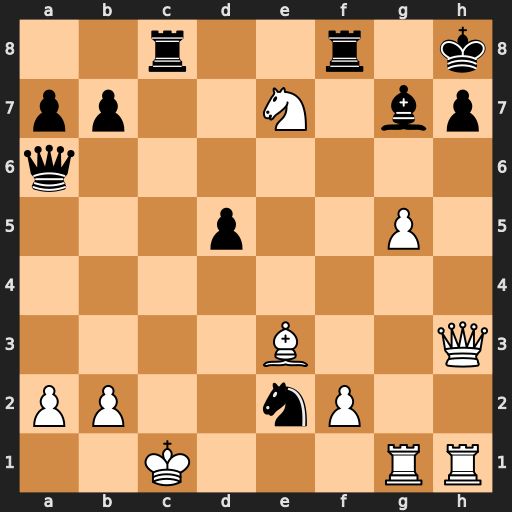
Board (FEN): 2r2r1k/pp2N1bp/q7/3p2P1/8/4B2Q/PP2nP2/2K3RR
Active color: w
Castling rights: -
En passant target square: -
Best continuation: Kd2 h6 gxh6 Qa5+ Kxe2